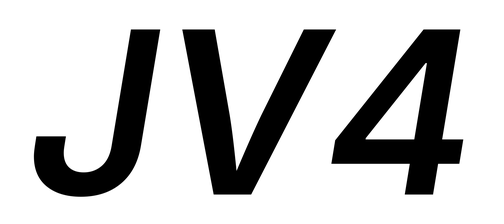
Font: Inter-Italic_SemiBold_Italic